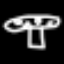
Label: mushroom